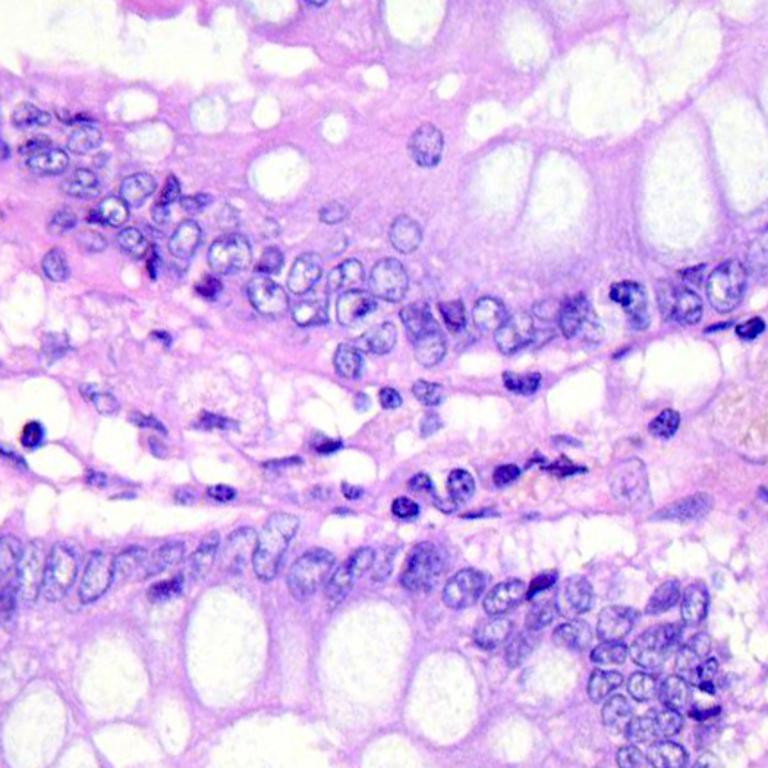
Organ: colon
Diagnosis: benign